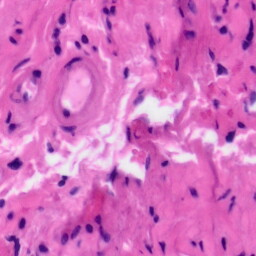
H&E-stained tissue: Tonsil